Interaction volume radius: 5 \u00c5
Interaction volume height: 15 \u00c5
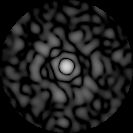
Disorder parameter: 0.8308